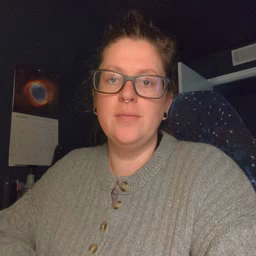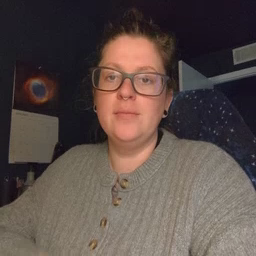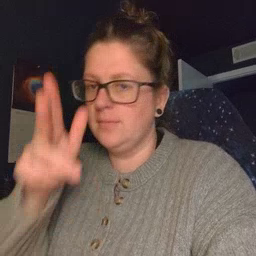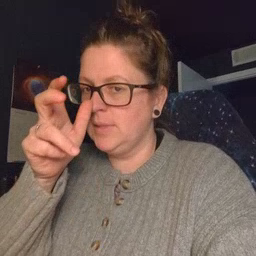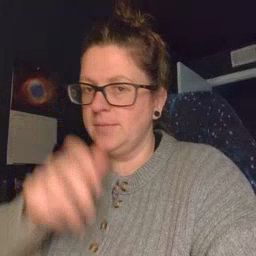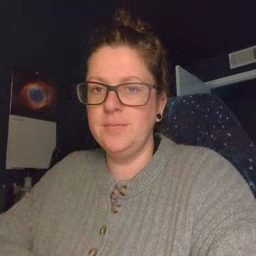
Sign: bug